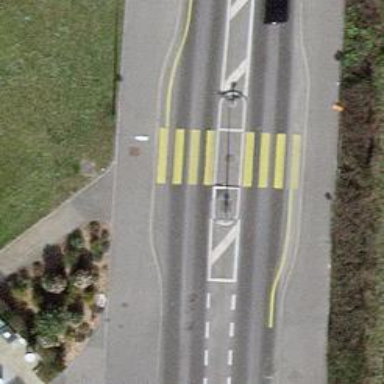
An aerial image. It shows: Uncontrolled crossing with pedestrian island.